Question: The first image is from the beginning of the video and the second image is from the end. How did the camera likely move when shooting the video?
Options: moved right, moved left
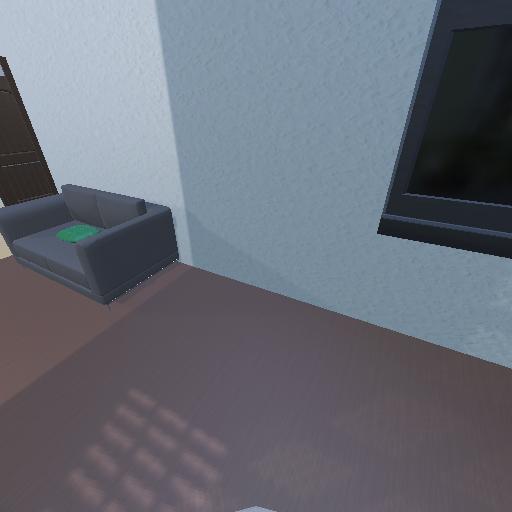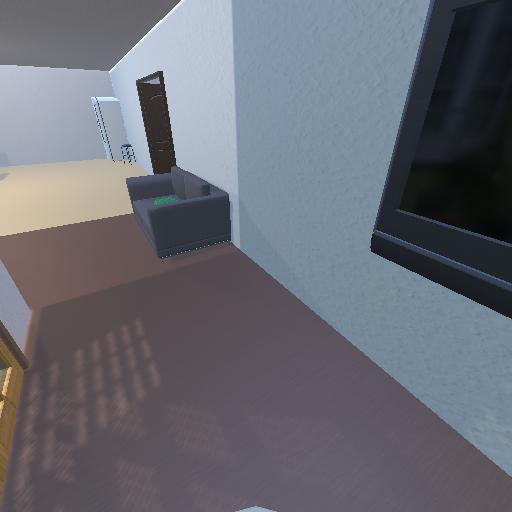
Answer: moved right